Question: I'm doing a little application in order to understand how to manage menu options with different DataGridViews.
Here is a screenshot:

The form is divided using a SplitContainer, I use the left container for the menu and the right container for the DataGridView.
I also have a dataset with two tables, the DataGridView is currently associated with the "colors" table from the dataset. I can add, delete or modify the rows and then save the data to the table without problems.
What I would like to do now is that when the "Shapes" button is selected, the DataGridView will be associated with the "Shapes" table from the dataset and the data in that table loaded in it.
The code behind the application:
'''
namespace DataGridView
{
public partial class Form1 : Form
{
public Form1()
{
InitializeComponent();
}
private void colorsBindingNavigatorSaveItem_Click(object sender, EventArgs e)
{
this.Validate();
this.colorsBindingSource.EndEdit();
this.tableAdapterManager.UpdateAll(this.dataGridViewDataSet);
}
private void Form1_Load(object sender, EventArgs e)
{
// This line of code loads data into the 'dataGridViewDataSet.Colors' table.
this.colorsTableAdapter.Fill(this.dataGridViewDataSet.Colors);
}
}
}
'''
Any suggestions?
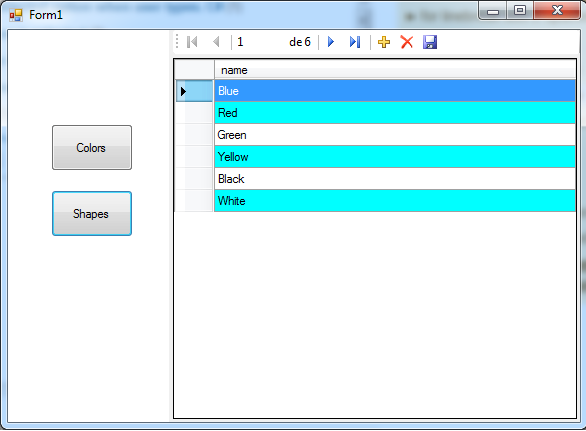
Answer: Well, simply add an event for click on your button (let's call it 'buttonShapes'). You will have a 'buttonShapes_Click()' method where you can reset your dataGridView and load your shapes data.